Interaction volume radius: 10 \u00c5
Interaction volume height: 10 \u00c5
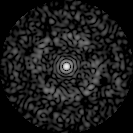
Disorder parameter: 0.8456